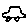
Label: car